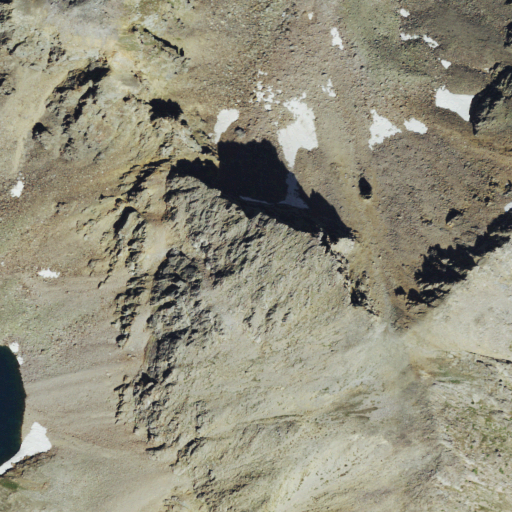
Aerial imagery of mountain in Colorado named Needle Mountains Peak Five containing barren land and grassland